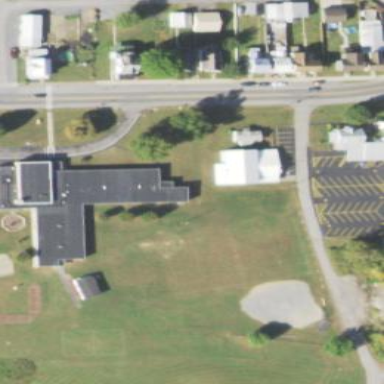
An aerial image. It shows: School building.